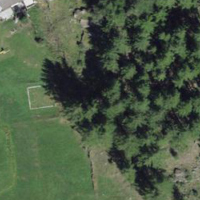
EUNIS habitat code: 41
Species observed at this site:
Turdus pilaris
Periparus ater